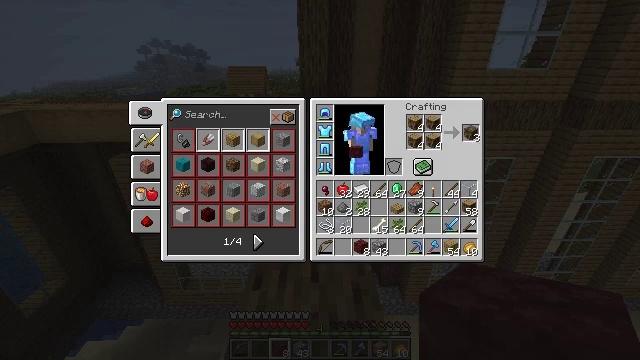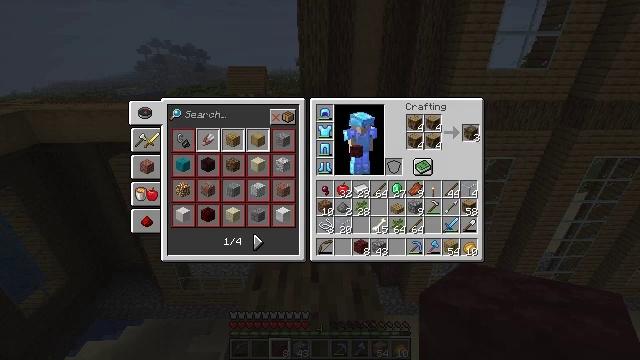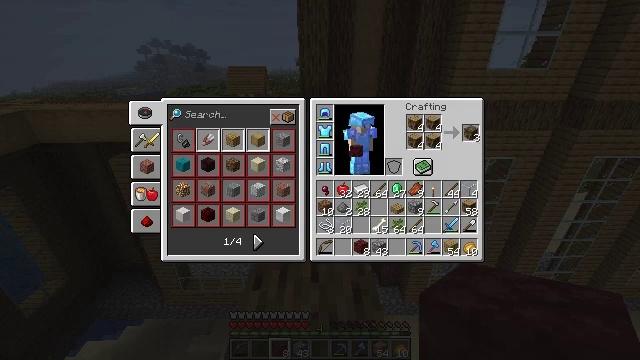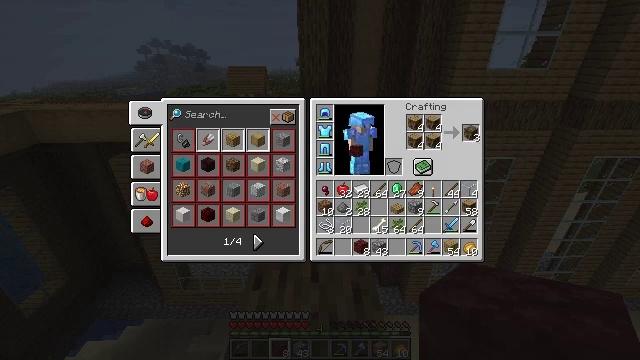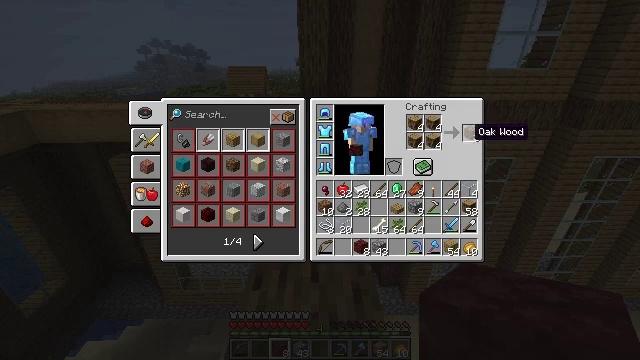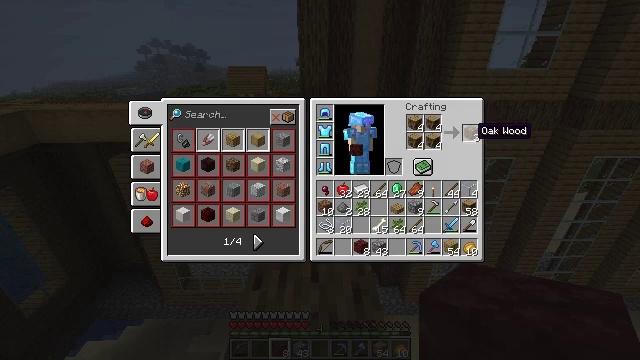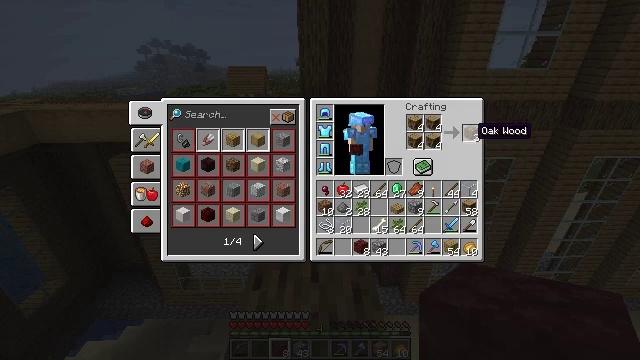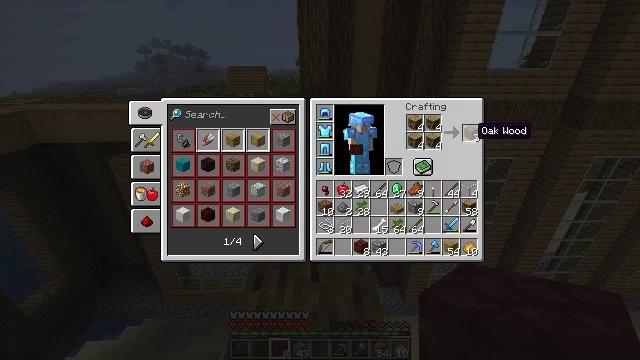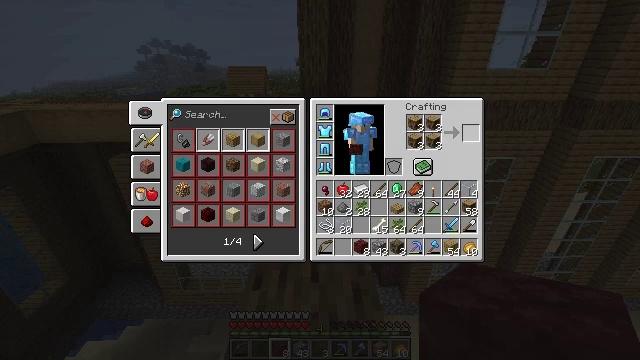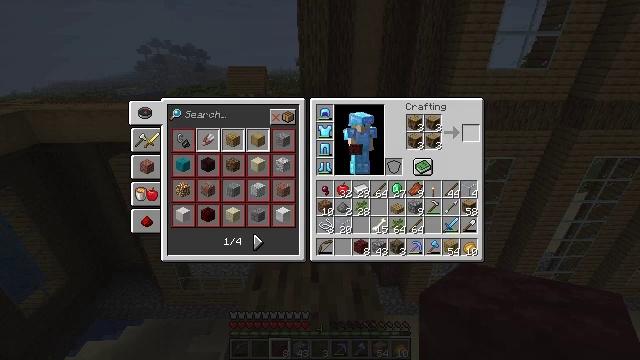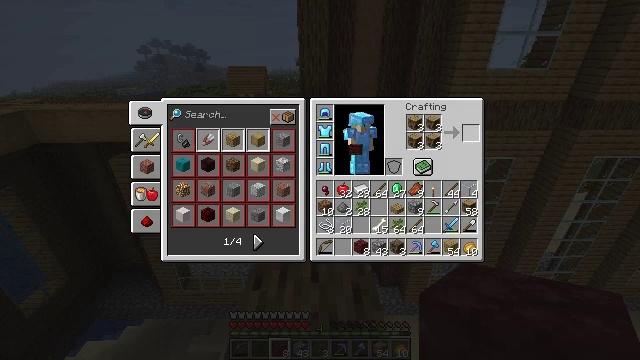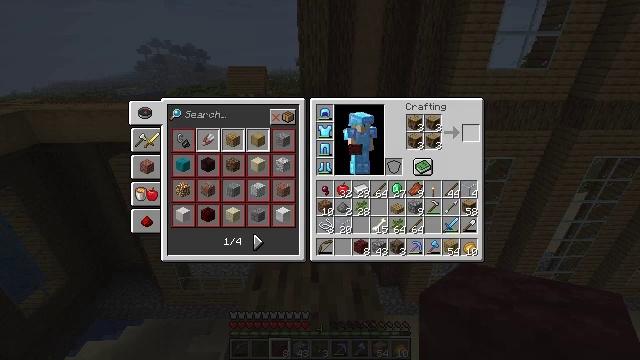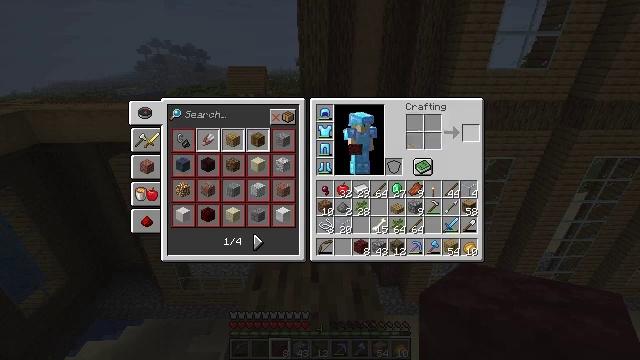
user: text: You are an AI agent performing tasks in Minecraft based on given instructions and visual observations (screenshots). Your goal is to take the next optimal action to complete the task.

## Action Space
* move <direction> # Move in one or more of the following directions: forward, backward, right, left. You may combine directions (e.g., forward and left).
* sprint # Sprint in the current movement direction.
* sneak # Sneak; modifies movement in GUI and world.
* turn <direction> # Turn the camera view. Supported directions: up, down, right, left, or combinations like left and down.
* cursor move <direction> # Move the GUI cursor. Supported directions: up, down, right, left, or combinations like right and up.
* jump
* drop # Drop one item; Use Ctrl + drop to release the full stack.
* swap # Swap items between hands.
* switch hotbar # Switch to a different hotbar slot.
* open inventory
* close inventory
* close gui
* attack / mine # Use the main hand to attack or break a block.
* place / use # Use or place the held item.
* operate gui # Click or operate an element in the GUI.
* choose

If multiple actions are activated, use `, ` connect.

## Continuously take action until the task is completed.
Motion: motion action
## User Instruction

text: Obtain oak wood from logs.
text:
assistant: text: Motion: no_op
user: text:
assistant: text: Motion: no_op
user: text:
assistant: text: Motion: sneak
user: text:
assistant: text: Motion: sneak
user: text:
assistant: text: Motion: sneak
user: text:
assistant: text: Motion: sneak
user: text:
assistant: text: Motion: sneak
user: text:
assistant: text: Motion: sneak, operate gui
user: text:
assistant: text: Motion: sneak, operate gui
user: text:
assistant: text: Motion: sneak, operate gui
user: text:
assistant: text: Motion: sneak
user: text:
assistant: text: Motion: sneak
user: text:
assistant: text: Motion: sneak